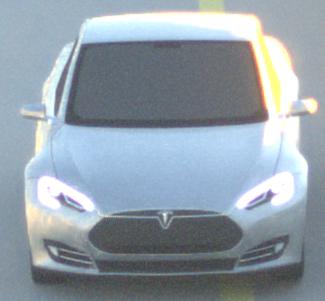
Make: Tesla
Model: Model S 60
Detailed model: Model S
Model produced from: 2013/10
Model produced until: 2014/10
Doors: 5
Color: white
Road condition: dry road
Daytime: sunrise or sunset
Contrast: high contrast